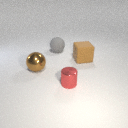
large brown rubber cube to the right of large brown metal sphere